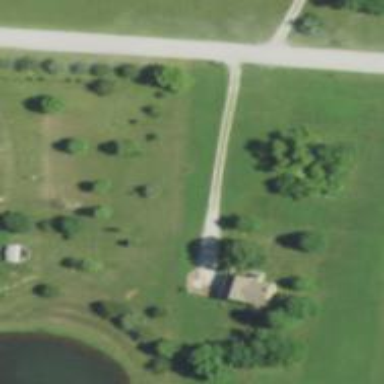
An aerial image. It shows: Driveway leading to service road.